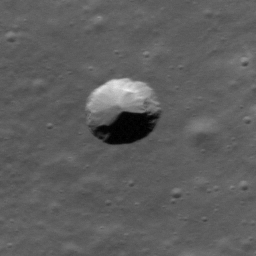
Pit: Highland 3
Host crater: Highland
Host type: highland
Lunar coordinates: latitude 42.394, longitude 320.308